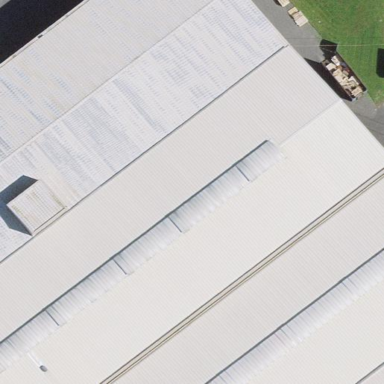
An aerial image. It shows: View of roof of building.